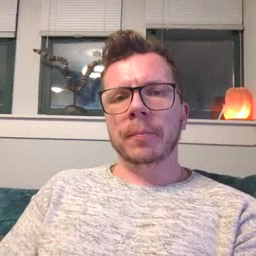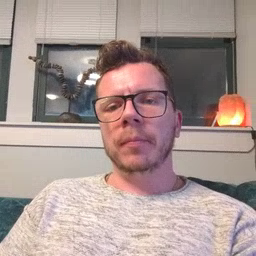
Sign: room